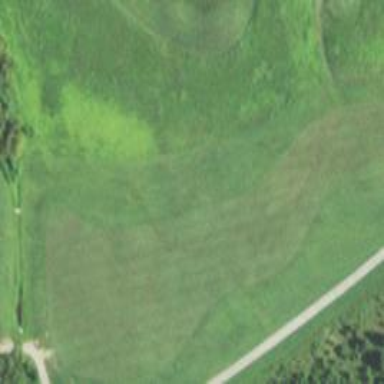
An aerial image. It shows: Golf rough area.